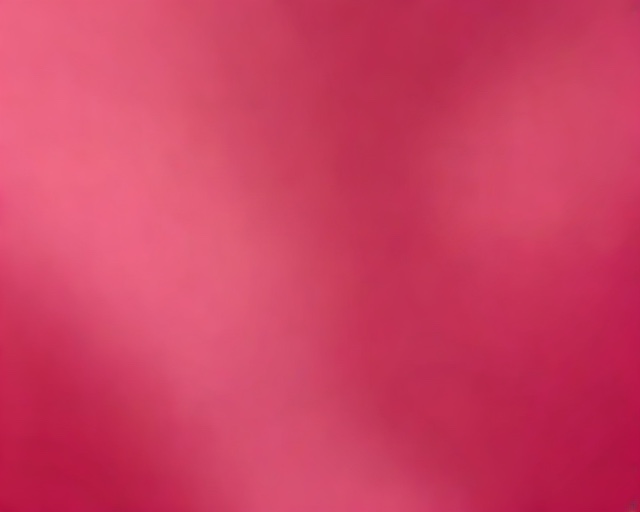
Category: Valentine